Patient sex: M
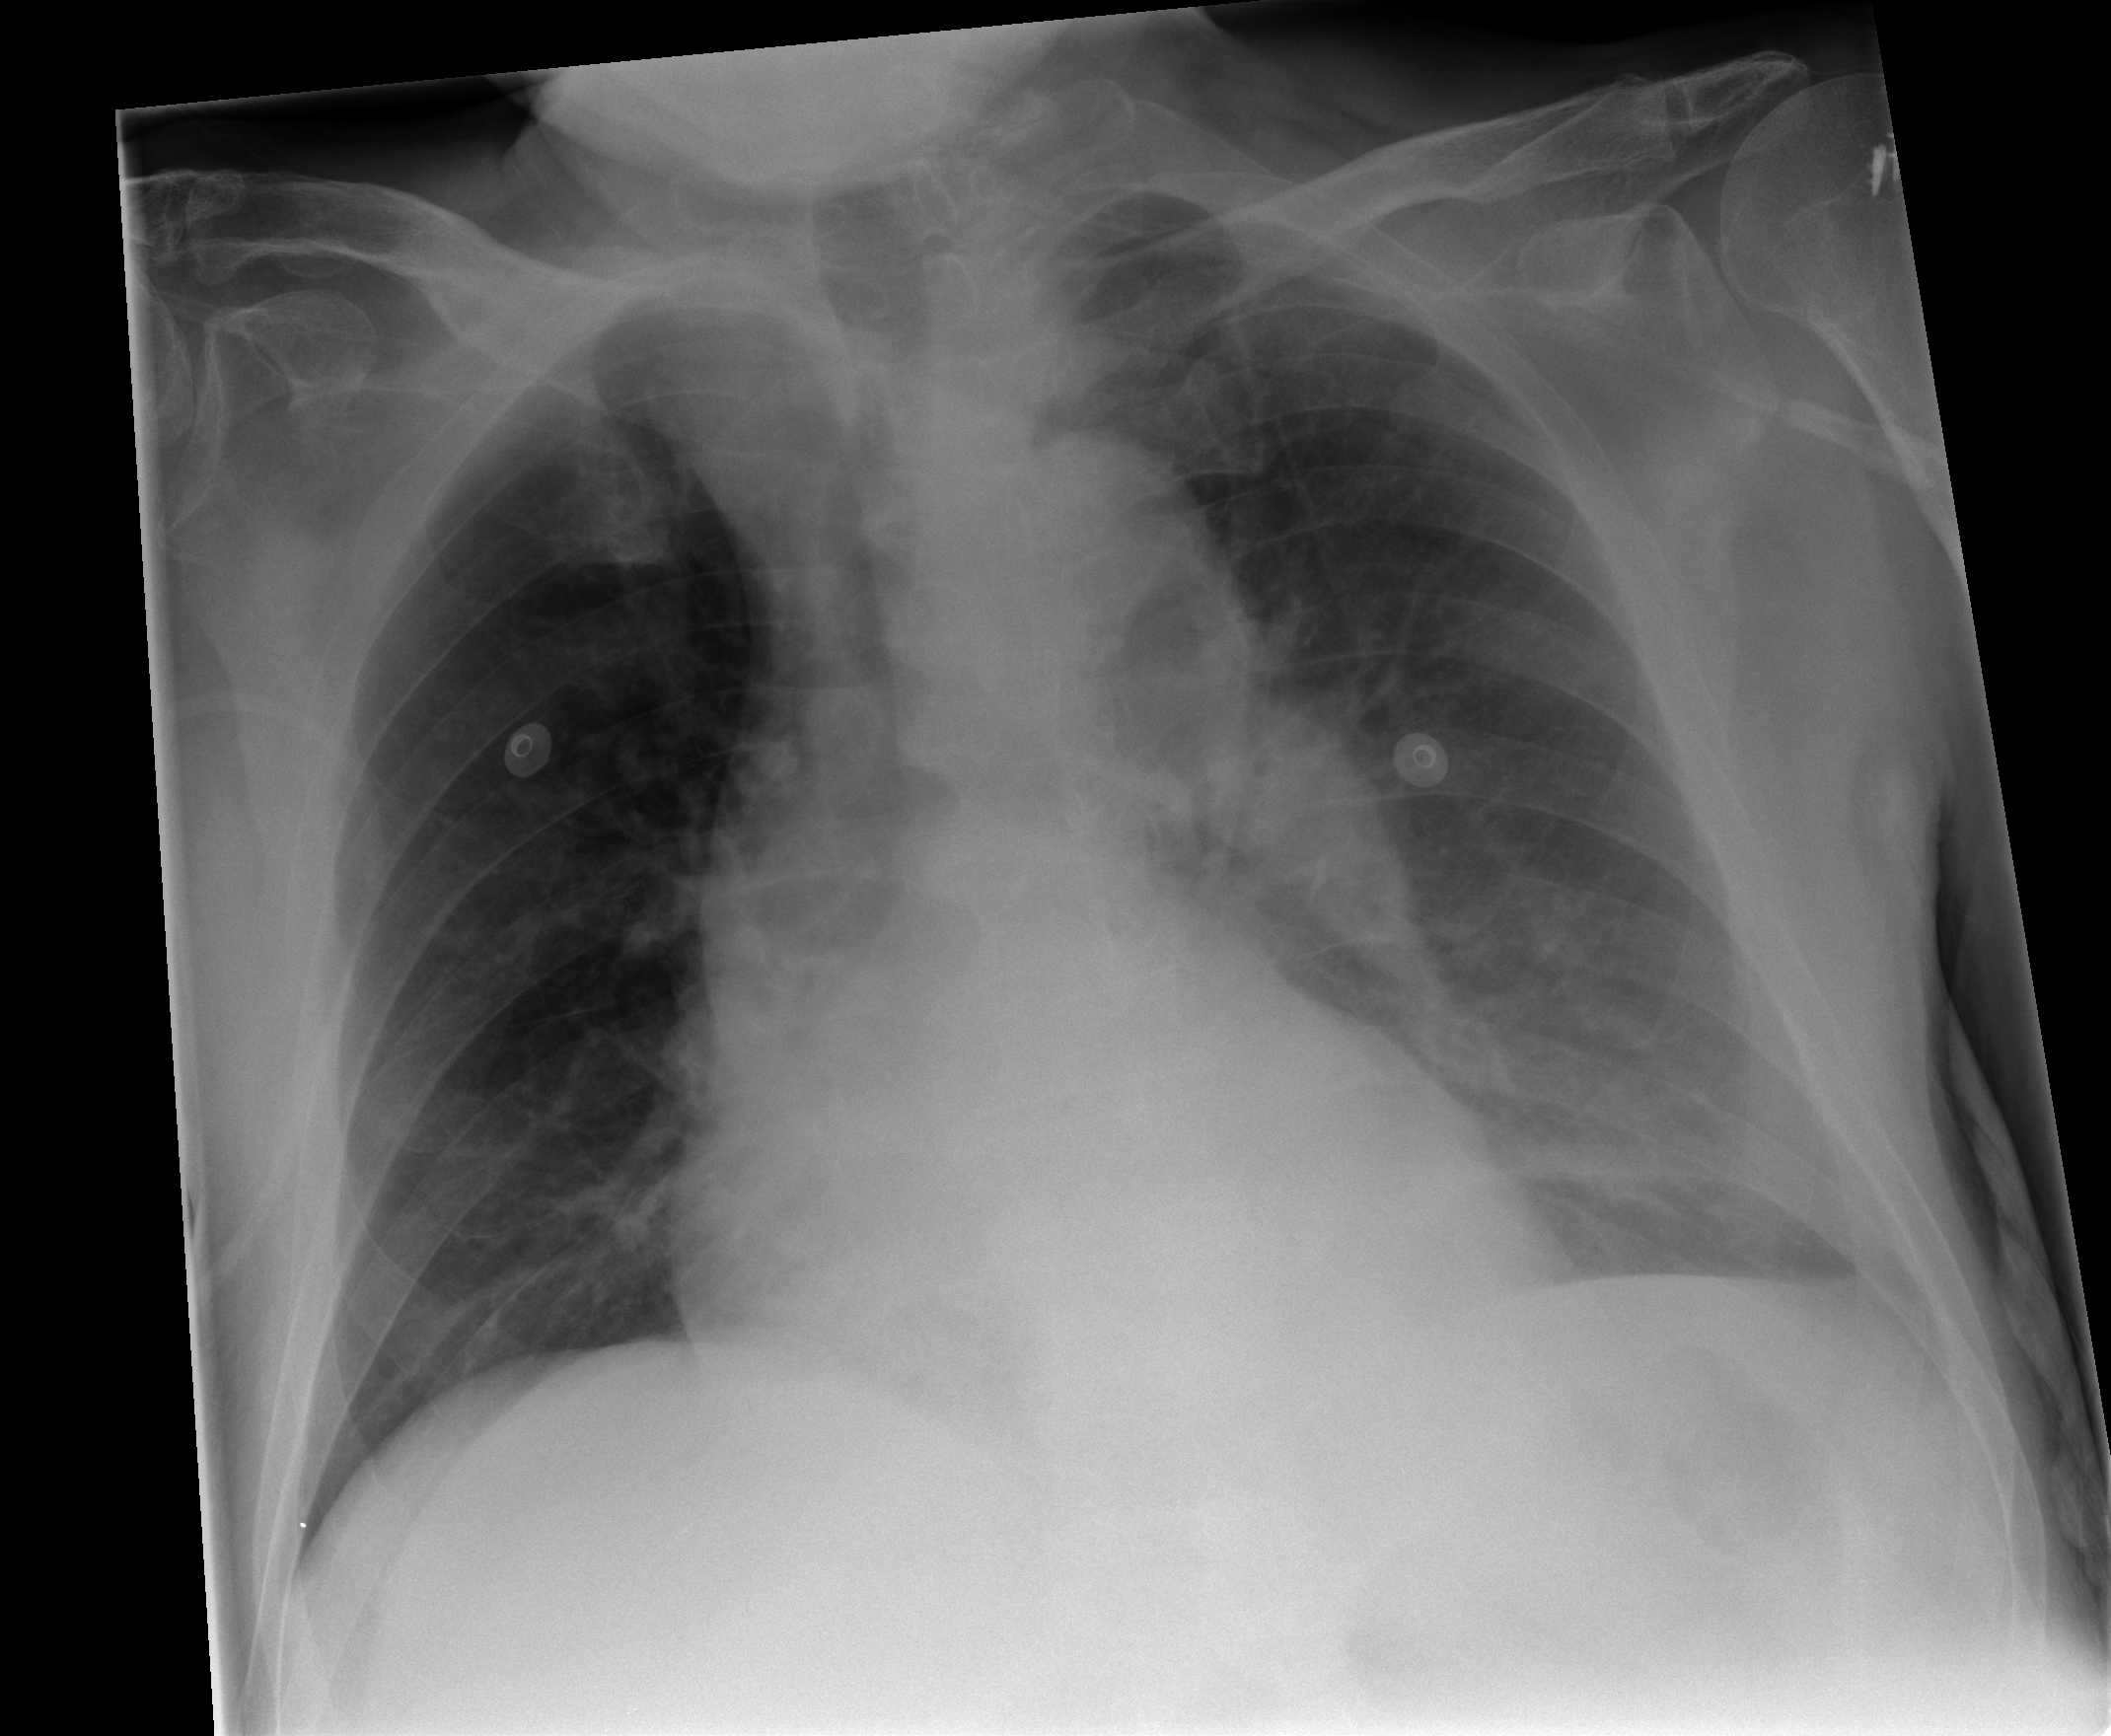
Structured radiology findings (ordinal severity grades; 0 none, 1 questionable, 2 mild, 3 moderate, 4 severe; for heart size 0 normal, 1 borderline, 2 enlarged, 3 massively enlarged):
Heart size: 2
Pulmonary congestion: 1
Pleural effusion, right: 0
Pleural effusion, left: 2
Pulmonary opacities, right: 0
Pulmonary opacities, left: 1
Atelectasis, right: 1
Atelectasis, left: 2